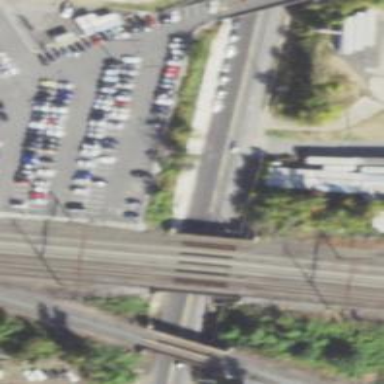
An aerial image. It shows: Bridge with electrified railway tracks featuring contact line.